Brain MRI, t2w sequence, axial 2D slice.
Patient: age 55, sex F, weight 75 kg, height 1.7 m
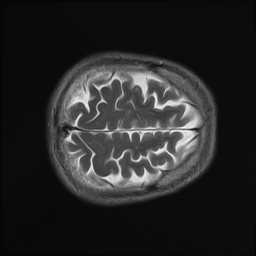